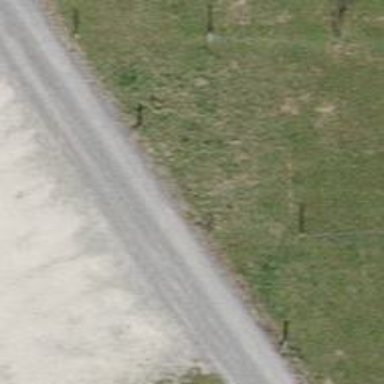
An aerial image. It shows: Paved track with grade 1 surface.